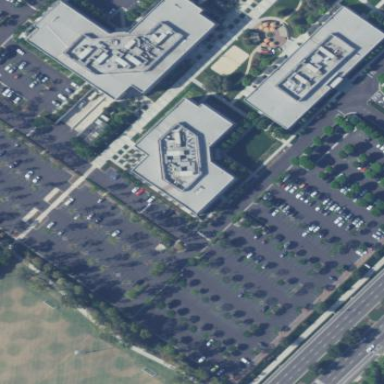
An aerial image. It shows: Office building.